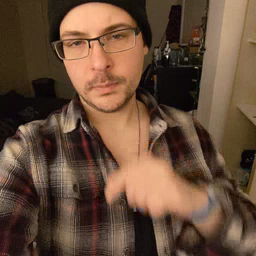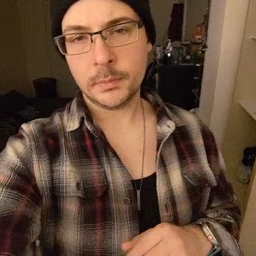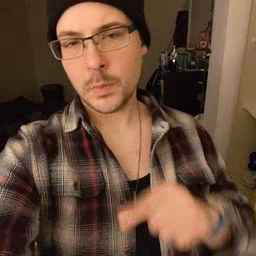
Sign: nose